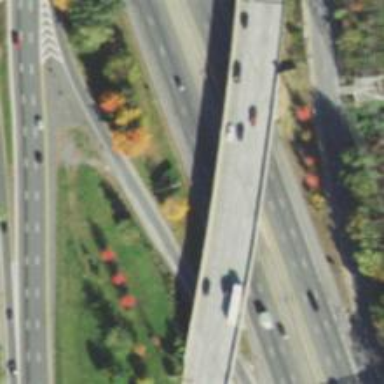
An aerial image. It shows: Asphalt bridge over motorway.